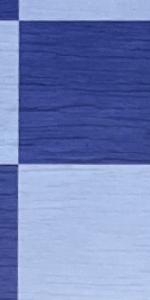
Label: Empty